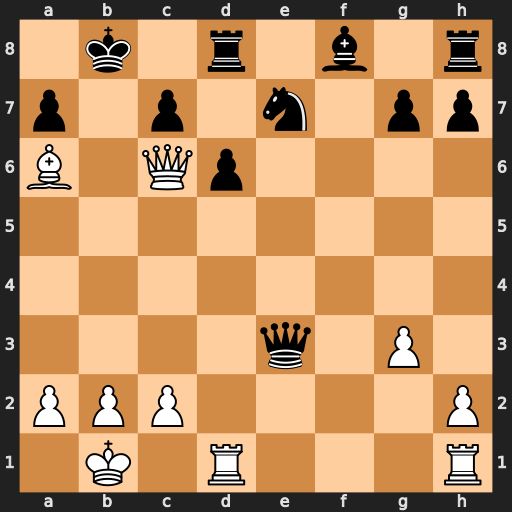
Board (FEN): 1k1r1b1r/p1p1n1pp/B1Qp4/8/8/4q1P1/PPP4P/1K1R3R
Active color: w
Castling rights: -
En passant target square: -
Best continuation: Qb7#